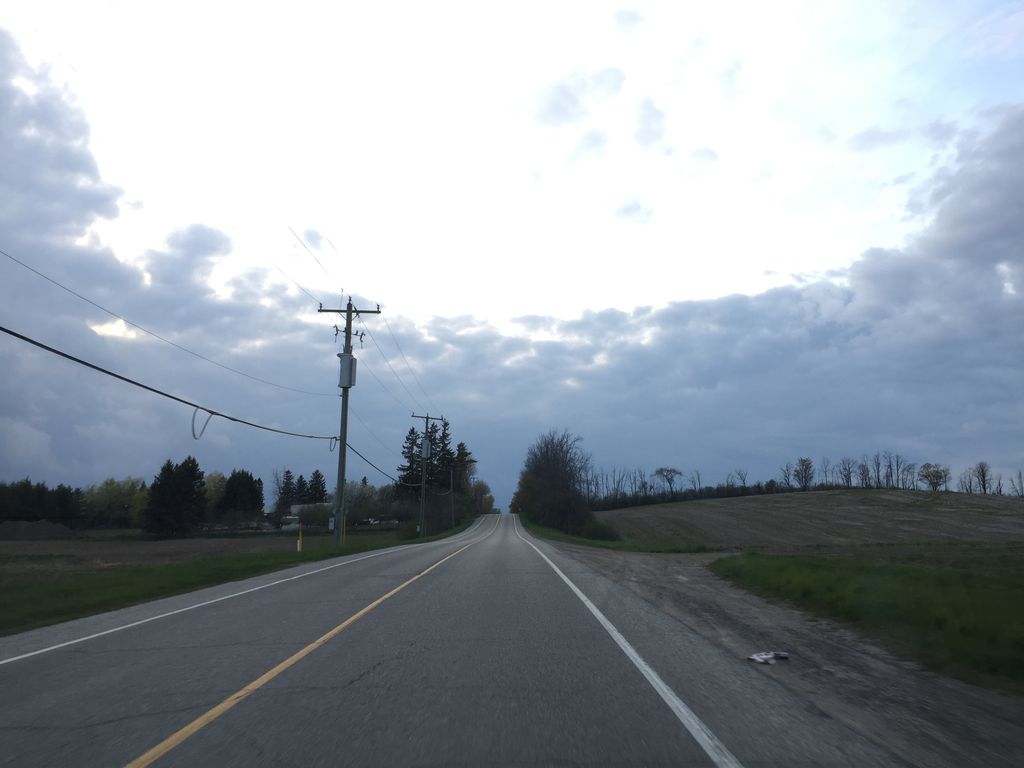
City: kitchener-waterloo